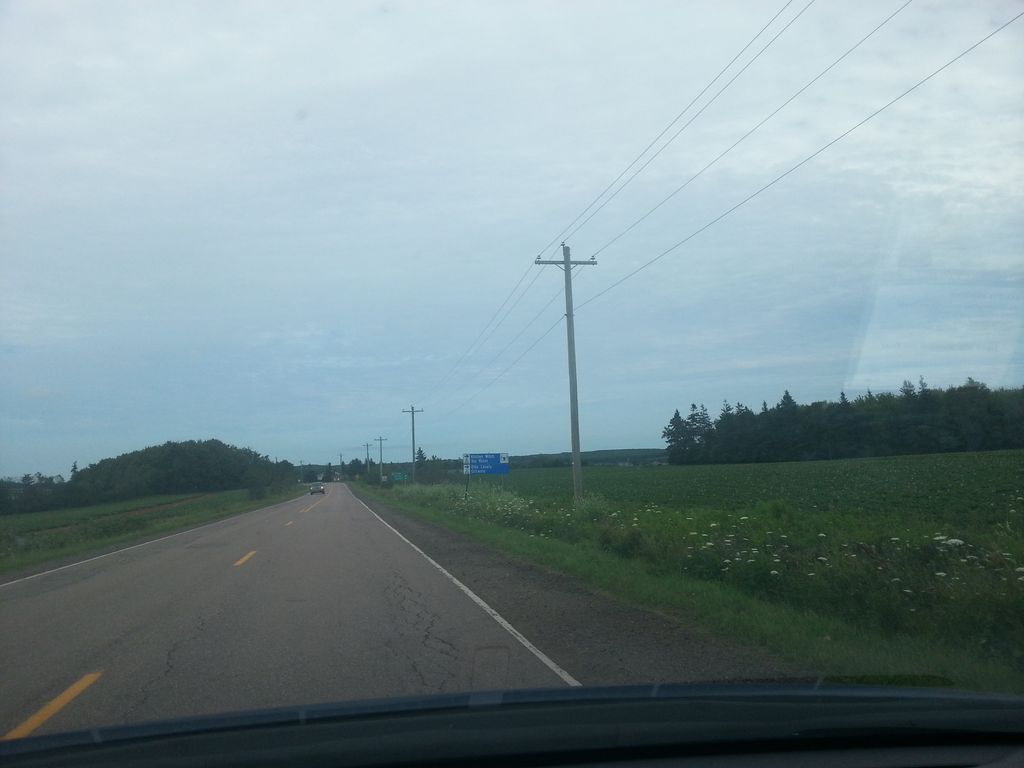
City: charlottetown